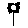
Label: flower